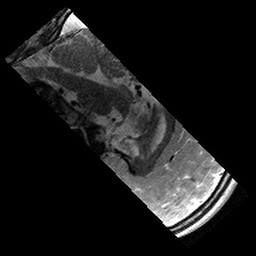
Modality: T2w
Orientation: sagittal
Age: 11
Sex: male
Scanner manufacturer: siemens
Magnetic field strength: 3 T
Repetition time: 9.23 s
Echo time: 0.067 s